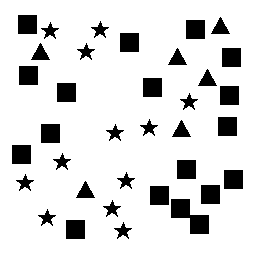
Squares: 18
Triangles: 6
Stars: 12
Total shapes: 36